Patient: sex M, age 64
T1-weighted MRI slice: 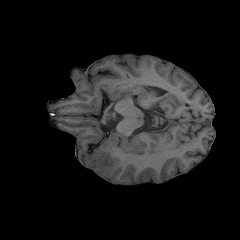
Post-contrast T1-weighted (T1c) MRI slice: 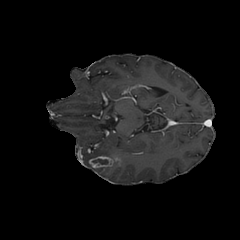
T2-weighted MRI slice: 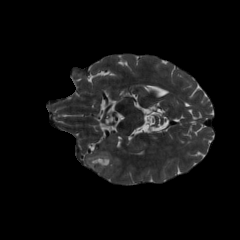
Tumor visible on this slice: yes
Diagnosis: Glioblastoma, IDH-wildtype
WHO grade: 4